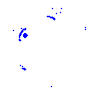
Particle: electron